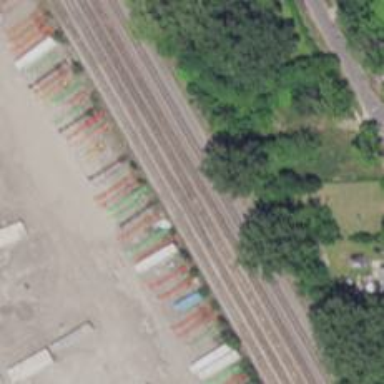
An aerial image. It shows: Railway siding for service.